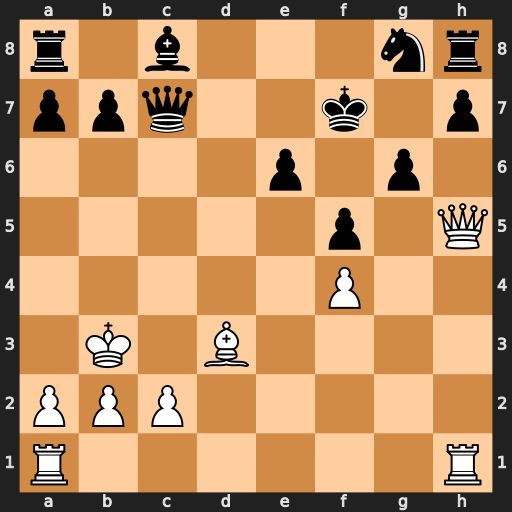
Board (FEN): r1b3nr/ppq2k1p/4p1p1/5p1Q/5P2/1K1B4/PPP5/R6R
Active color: w
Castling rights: -
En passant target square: -
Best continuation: Qxh7+ Rxh7 Rxh7+ Kf6 Rxc7